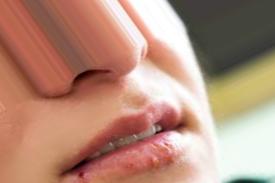
Condition: Mouth Ulcer